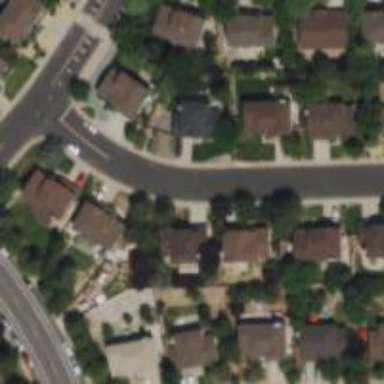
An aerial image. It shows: Residential road with separate asphalt sidewalk.